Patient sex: F
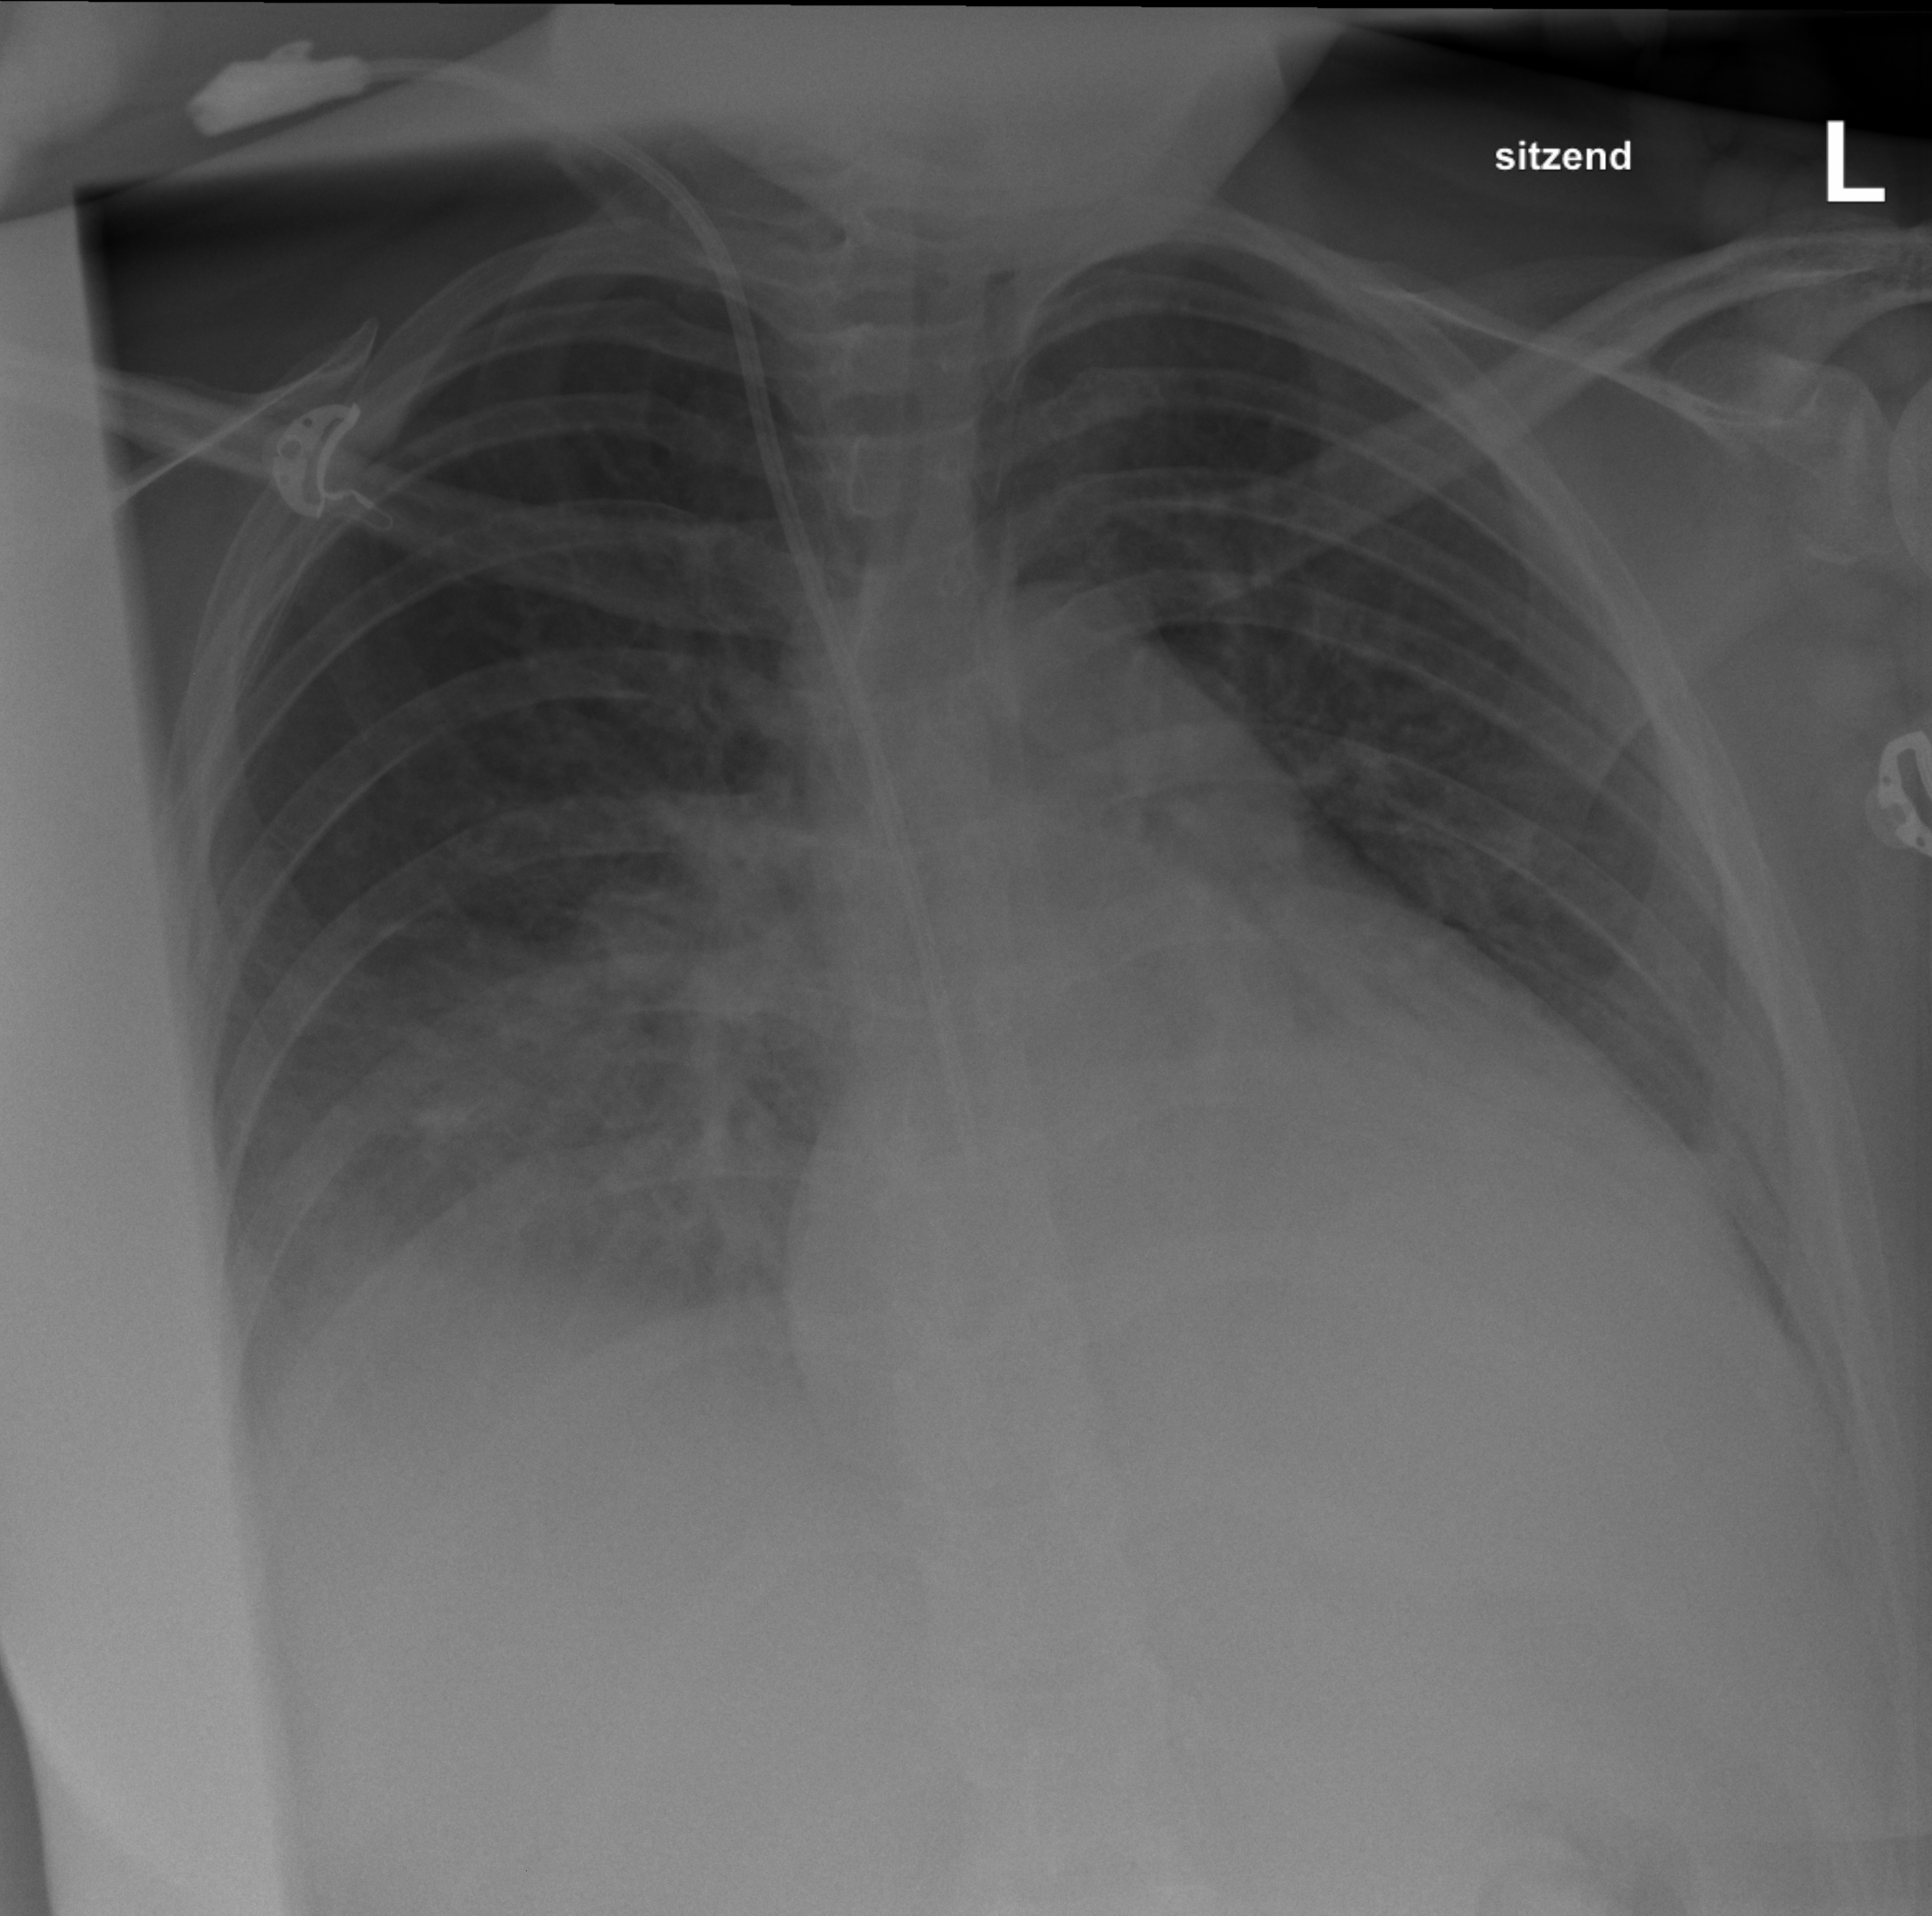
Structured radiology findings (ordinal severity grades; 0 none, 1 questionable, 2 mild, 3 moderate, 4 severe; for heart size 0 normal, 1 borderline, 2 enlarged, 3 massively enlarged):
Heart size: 2
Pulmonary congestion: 2
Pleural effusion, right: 2
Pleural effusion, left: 2
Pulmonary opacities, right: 3
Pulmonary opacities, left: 2
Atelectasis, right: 3
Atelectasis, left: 3